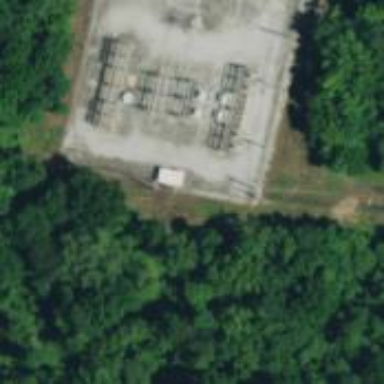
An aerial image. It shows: Power substation.